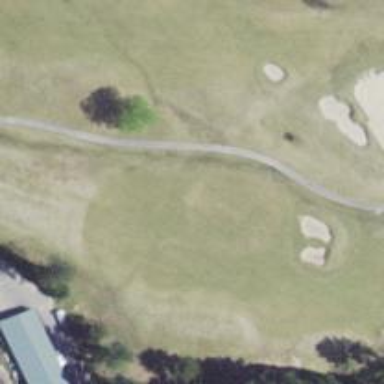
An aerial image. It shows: Grassy area designated as golf fairway.